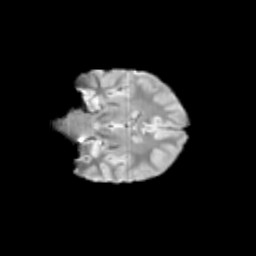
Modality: T2w
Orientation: coronal
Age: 12
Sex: female
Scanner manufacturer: siemens
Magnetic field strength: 3 T
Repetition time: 3.8 s
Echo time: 0.07 s